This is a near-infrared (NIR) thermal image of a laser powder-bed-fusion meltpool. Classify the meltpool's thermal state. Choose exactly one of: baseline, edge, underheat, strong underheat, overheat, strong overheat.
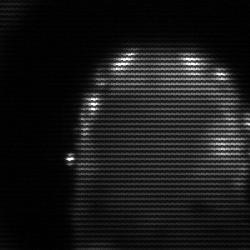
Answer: baseline